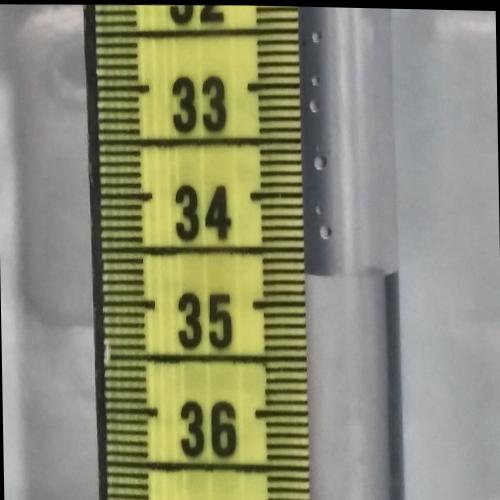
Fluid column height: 34.7 cm